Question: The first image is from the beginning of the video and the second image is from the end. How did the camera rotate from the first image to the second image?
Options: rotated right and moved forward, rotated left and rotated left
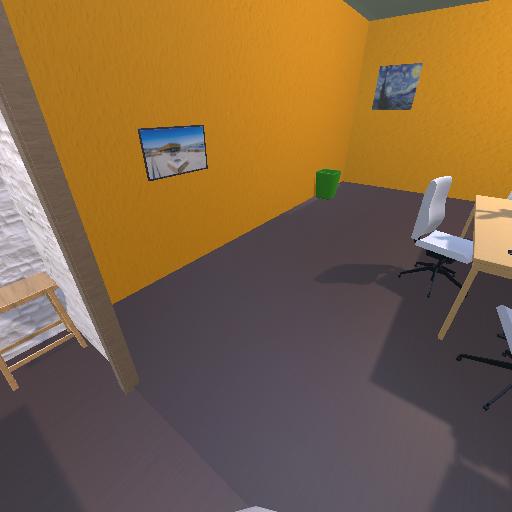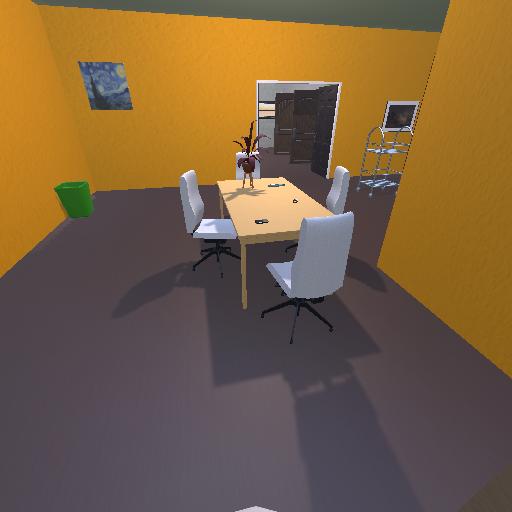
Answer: rotated right and moved forward